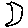
Label: moon